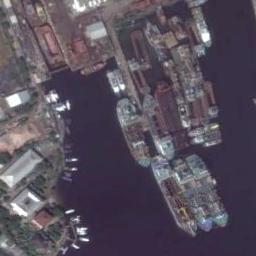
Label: ship